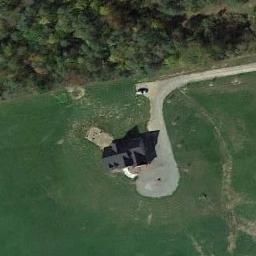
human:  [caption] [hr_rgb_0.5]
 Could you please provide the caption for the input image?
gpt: In a sparse residential area there is a house and a road surrounded by grass .

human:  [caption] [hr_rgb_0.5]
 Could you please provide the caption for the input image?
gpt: A path leads to these two houses which are surrounded by lawn .

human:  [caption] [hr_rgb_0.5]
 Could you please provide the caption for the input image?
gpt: There is a car next to the sparse residential .

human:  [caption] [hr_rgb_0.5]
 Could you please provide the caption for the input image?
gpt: The sparse residential is on the grass next to some trees and a road .

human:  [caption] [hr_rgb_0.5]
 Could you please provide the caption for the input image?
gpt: A sparse residential area with a black building on the green meadow .